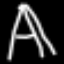
Label: The Eiffel Tower